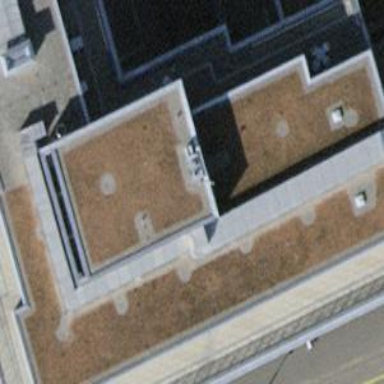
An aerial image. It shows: Office building.